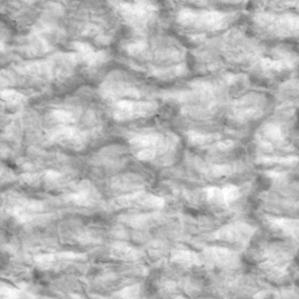
Label: non_frost